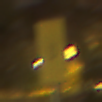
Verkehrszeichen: AnkuendigungOderFortsetzungUmleitungOhnePfeilsymbol
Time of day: Night
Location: Outdoor (Suburban)
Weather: Clear
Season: NotSpecified
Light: Artificial